Field crop: maize
Growth stage: 2
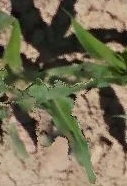
Species: maize